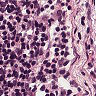
Metastatic tissue present: no